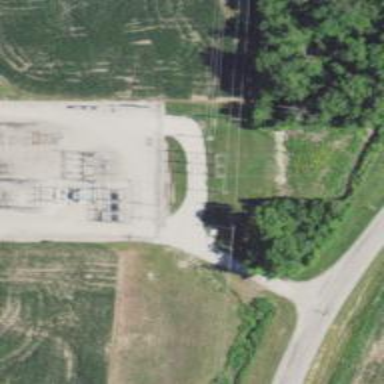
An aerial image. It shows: H-frame designed tower for power lines.